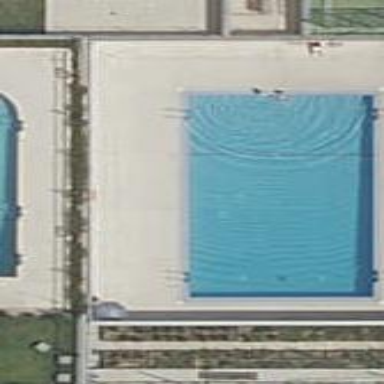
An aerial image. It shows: Swimming pool located in leisure land.